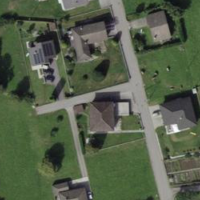
EUNIS habitat code: 24
Species observed at this site:
Araneus diadematus
Ilex aquifolium